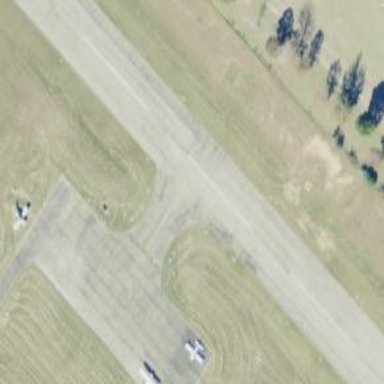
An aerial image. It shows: Runway at airport.